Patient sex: M
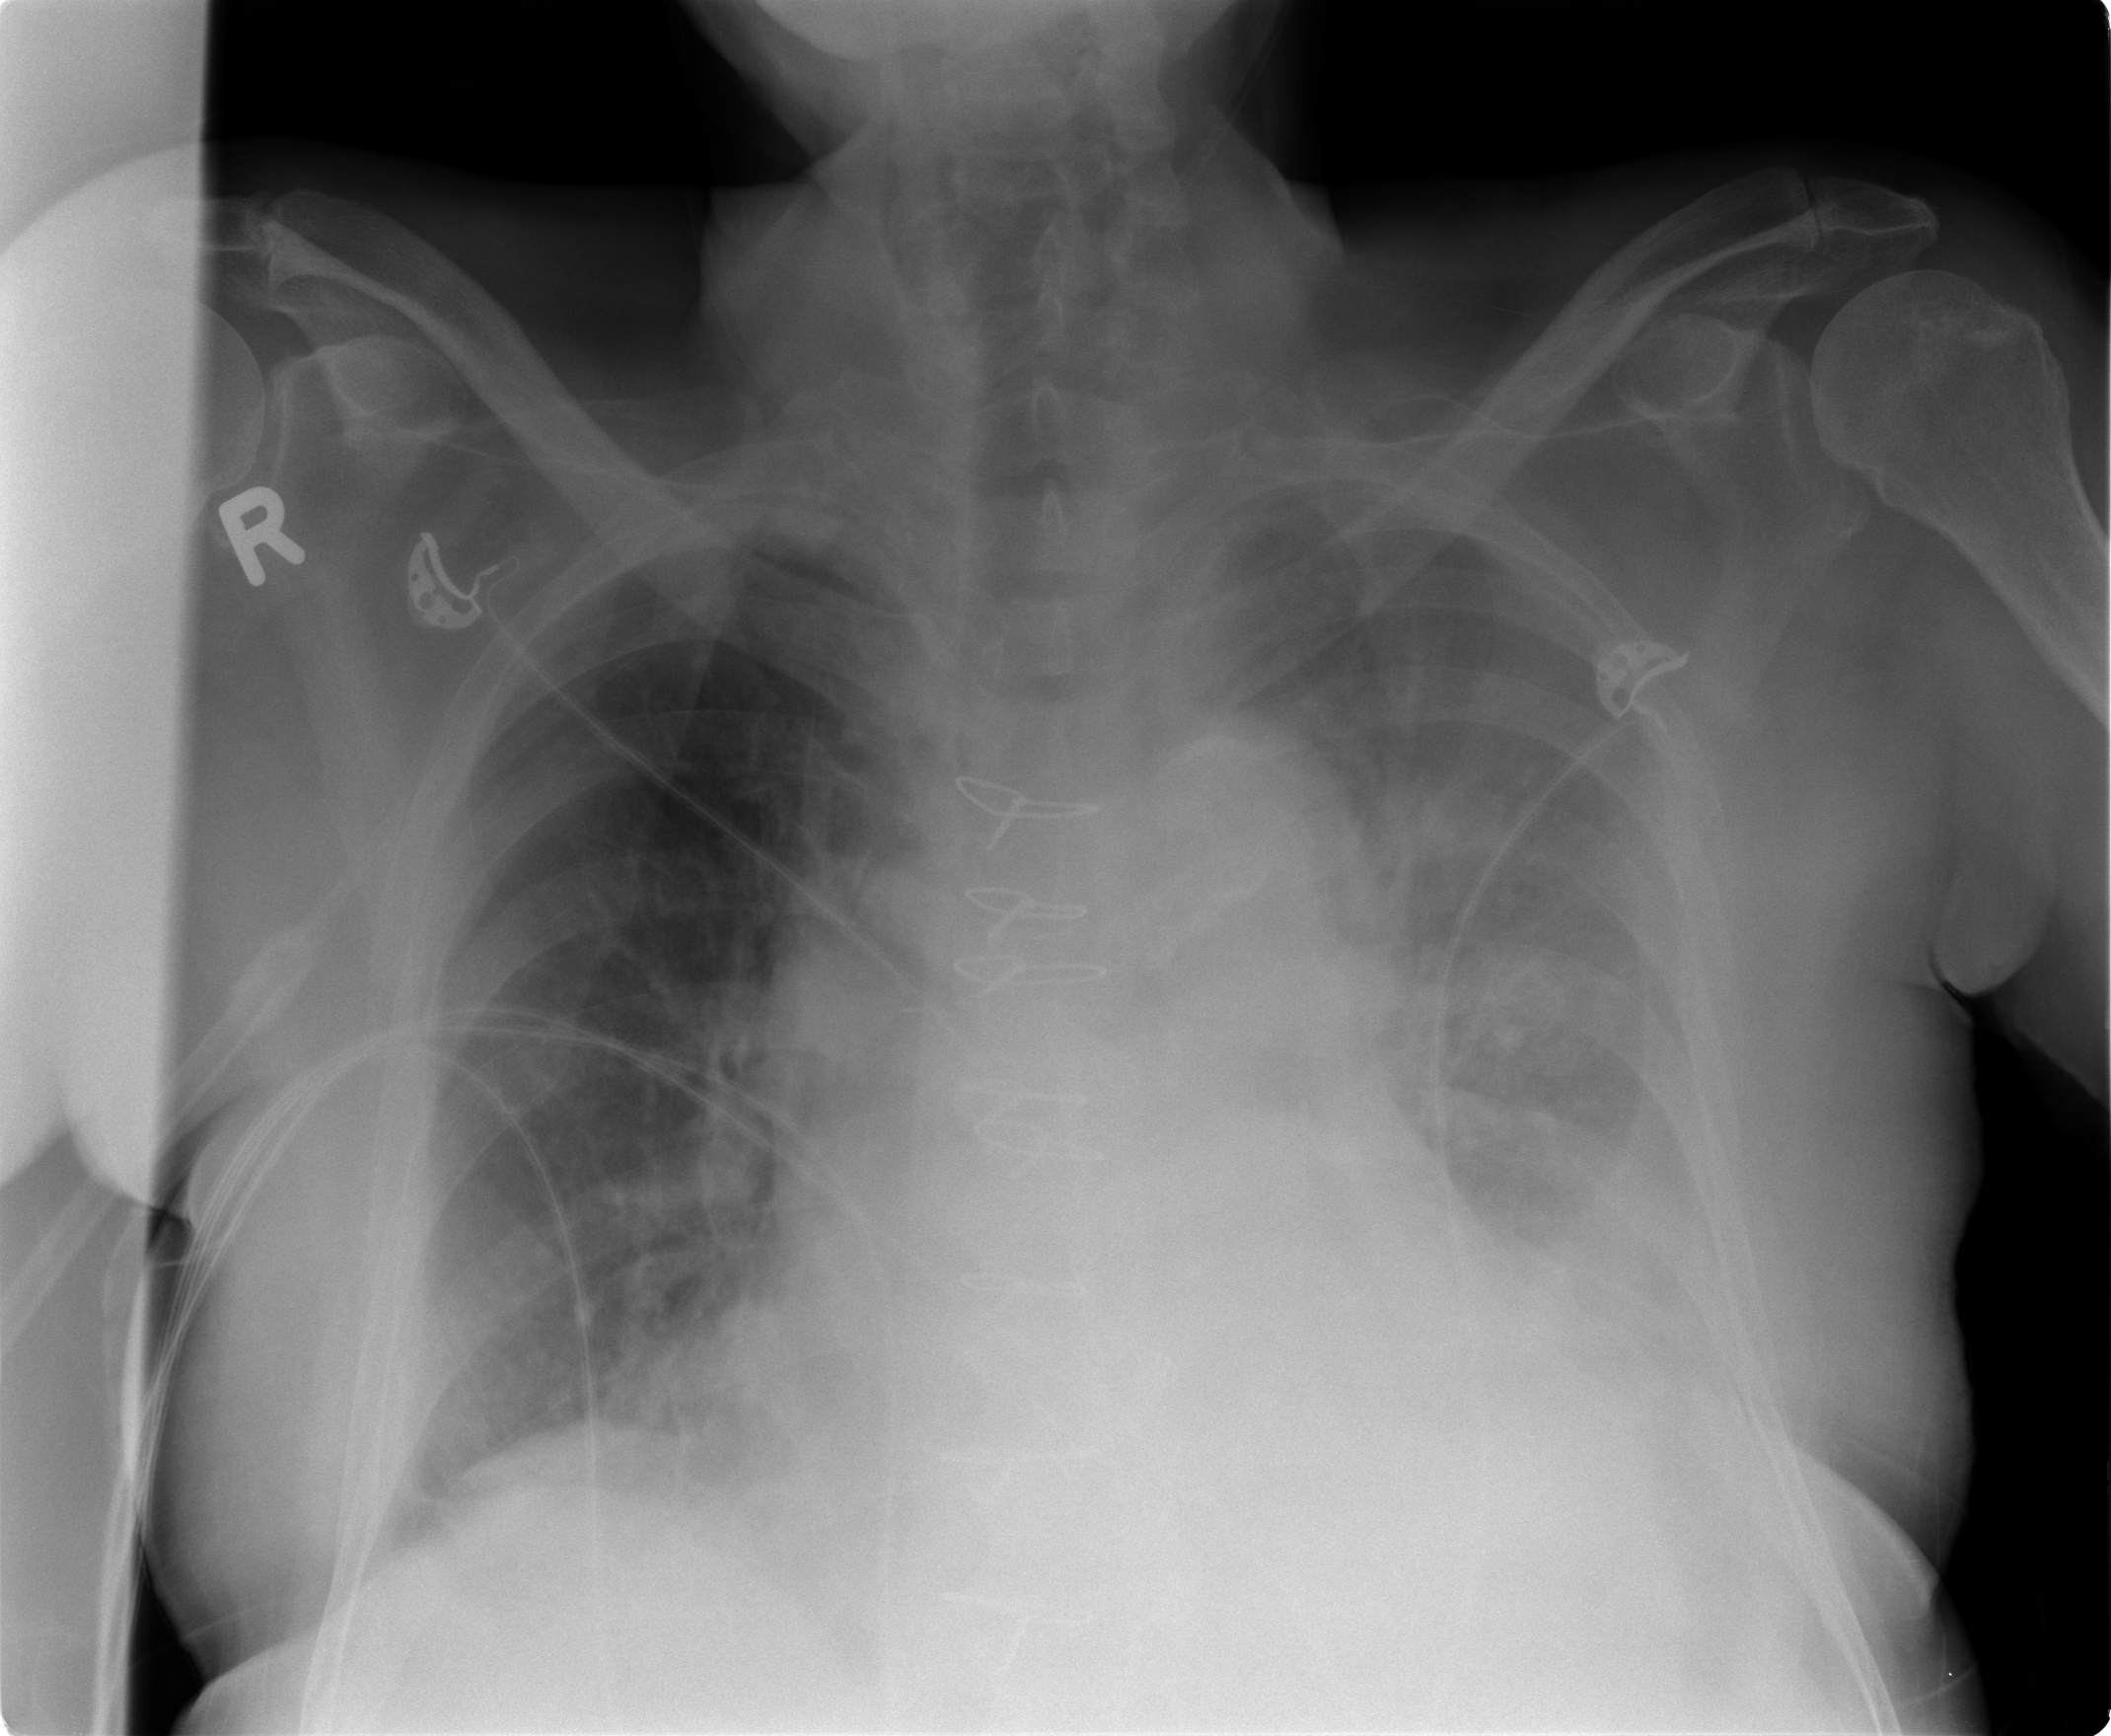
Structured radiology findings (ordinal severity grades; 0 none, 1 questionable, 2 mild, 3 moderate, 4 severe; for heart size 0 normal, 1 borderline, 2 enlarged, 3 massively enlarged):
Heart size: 3
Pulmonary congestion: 2
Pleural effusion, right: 2
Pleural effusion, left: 3
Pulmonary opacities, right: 2
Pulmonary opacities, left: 3
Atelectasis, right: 2
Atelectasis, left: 3